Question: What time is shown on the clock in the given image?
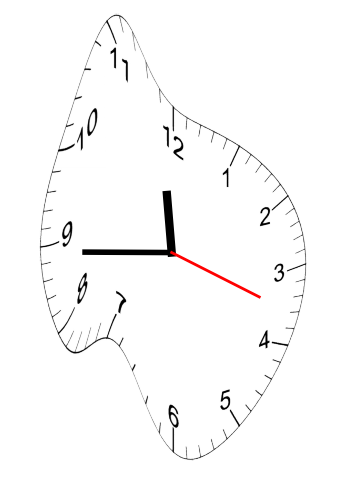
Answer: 11:44:18